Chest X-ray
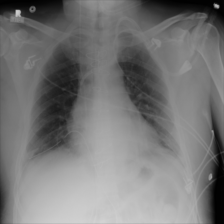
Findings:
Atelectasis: positive
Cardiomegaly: negative
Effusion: negative
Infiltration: positive
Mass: negative
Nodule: negative
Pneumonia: negative
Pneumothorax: negative
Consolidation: negative
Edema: negative
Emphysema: negative
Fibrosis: negative
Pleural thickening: negative
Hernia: negative